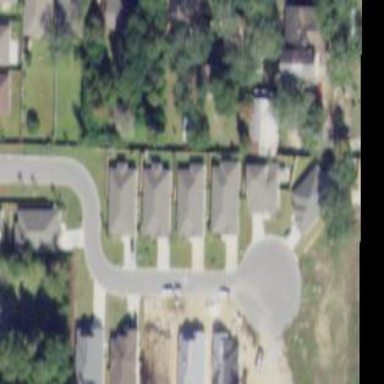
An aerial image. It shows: Residential area consisting of single-family homes.